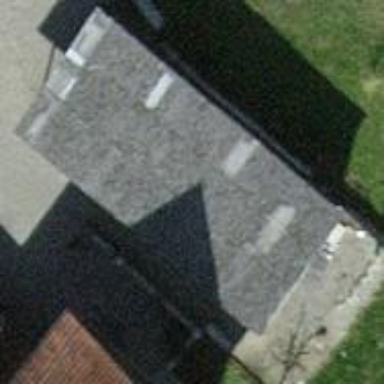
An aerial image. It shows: View of roof of building.